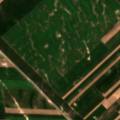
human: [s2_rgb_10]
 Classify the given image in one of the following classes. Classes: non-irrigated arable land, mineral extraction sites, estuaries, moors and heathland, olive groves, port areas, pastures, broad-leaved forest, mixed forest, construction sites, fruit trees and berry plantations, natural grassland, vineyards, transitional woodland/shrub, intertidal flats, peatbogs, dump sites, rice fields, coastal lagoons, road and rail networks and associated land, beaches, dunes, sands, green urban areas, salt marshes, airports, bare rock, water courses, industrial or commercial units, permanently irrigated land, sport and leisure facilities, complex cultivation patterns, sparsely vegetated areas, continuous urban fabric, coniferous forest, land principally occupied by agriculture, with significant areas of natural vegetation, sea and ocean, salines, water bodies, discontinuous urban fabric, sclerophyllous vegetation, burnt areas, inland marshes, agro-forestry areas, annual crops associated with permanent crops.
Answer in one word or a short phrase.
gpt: non-irrigated arable land